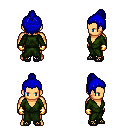
a pixel art fantasy rpg character, male body template, human, tanned skin, green robe, red pants, blue short topknot hairstyle, gold gloves, ghillies, four views (front, back, left, right), 2x2 character sprite sheet, small pixel art, hard edges, no anti-aliasing